Interaction volume radius: 10 \u00c5
Interaction volume height: 15 \u00c5
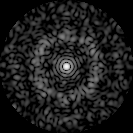
Disorder parameter: 0.783